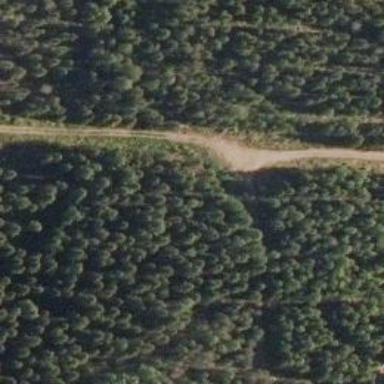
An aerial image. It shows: Track road with excellent trail visibility.